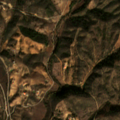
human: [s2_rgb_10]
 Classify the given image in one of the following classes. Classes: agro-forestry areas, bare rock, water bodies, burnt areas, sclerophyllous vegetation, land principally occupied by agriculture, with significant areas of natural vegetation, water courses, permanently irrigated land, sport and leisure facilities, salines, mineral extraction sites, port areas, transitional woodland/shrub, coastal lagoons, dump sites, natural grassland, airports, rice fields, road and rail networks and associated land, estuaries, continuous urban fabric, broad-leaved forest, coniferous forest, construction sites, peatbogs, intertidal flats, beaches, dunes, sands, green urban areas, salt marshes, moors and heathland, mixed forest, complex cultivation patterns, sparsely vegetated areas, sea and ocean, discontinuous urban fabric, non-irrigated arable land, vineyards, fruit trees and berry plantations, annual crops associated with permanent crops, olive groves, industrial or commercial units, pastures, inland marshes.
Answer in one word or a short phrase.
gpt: complex cultivation patterns, land principally occupied by agriculture, with significant areas of natural vegetation, broad-leaved forest, transitional woodland/shrub